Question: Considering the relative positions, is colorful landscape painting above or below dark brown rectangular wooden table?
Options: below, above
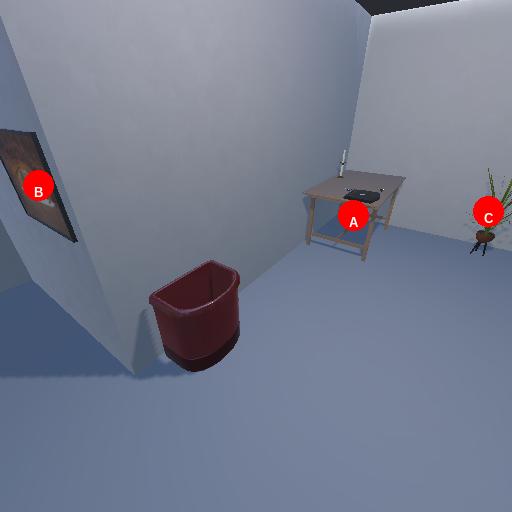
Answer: below